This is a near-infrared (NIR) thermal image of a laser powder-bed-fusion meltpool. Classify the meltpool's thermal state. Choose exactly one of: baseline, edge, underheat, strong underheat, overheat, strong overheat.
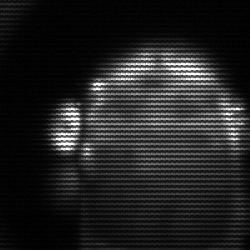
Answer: baseline